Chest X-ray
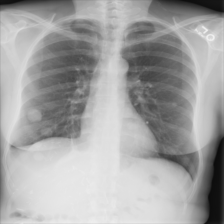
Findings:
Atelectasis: negative
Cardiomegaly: negative
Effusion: negative
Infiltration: negative
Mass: negative
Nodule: positive
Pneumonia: negative
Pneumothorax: negative
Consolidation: negative
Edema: negative
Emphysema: negative
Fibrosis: negative
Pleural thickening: negative
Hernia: negative